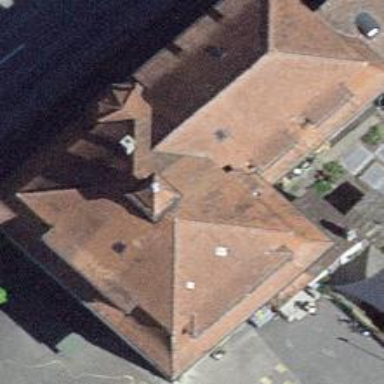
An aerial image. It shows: School building.